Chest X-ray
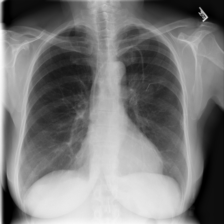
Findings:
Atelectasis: negative
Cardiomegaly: negative
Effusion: negative
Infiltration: negative
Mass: negative
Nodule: negative
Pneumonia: negative
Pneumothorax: negative
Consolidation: negative
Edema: negative
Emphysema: positive
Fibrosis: negative
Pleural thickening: negative
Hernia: negative